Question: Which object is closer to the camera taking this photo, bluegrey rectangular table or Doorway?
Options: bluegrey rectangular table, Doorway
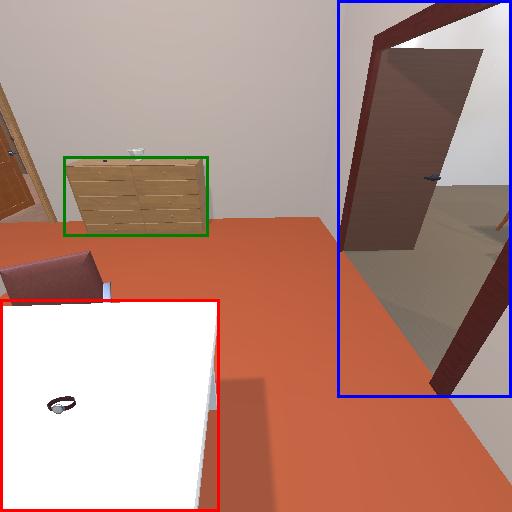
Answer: bluegrey rectangular table